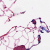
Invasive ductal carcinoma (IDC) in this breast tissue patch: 0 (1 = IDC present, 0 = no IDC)